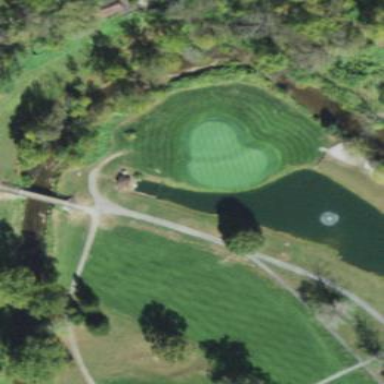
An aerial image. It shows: Scenic view of water hazard on golf course. The natural water feature adds beauty to the landscape.